Question: I have several pages on a MediaWiki installation that use redirects. According to <URL>:
> After making a redirect at a page, you can no longer get to that page by using its name or by any link using that name; , either.
However, all my redirects are showing in search results:

I've read the page above and tried searching for this issue, but not gotten anywhere. What could be causing this?
I'm using MediaWiki 1.23.5 with the Vector skin. The search engine used is the vanilla search included with MediaWiki.
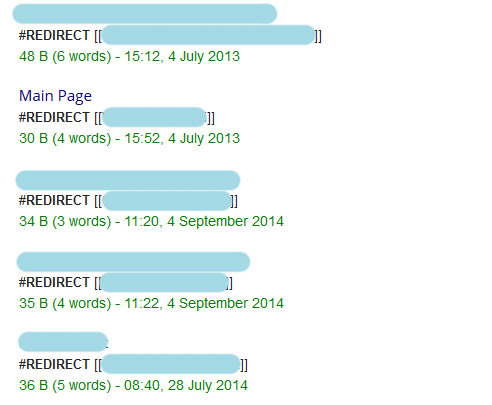
Answer: The default search of MediaWiki includes the Redirect pages, unhappily this can't be configured. The solution is: Use another search engine :) Wikimedia wikis using Lucene and currently being changed to Elasticsearch (using the CirrusSearch Extension). There redirect pages aren't visible as default.
There are also <URL>.